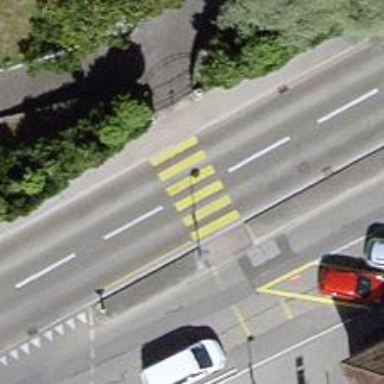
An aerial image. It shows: Marked road crossing.